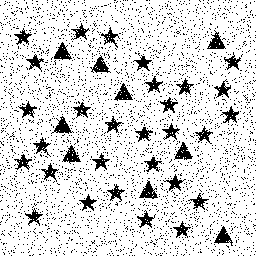
Squares: 0
Triangles: 9
Stars: 29
Total shapes: 38